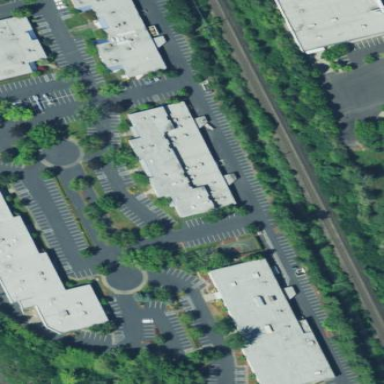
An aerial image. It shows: Office building.